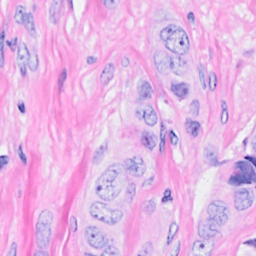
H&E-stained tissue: Breast